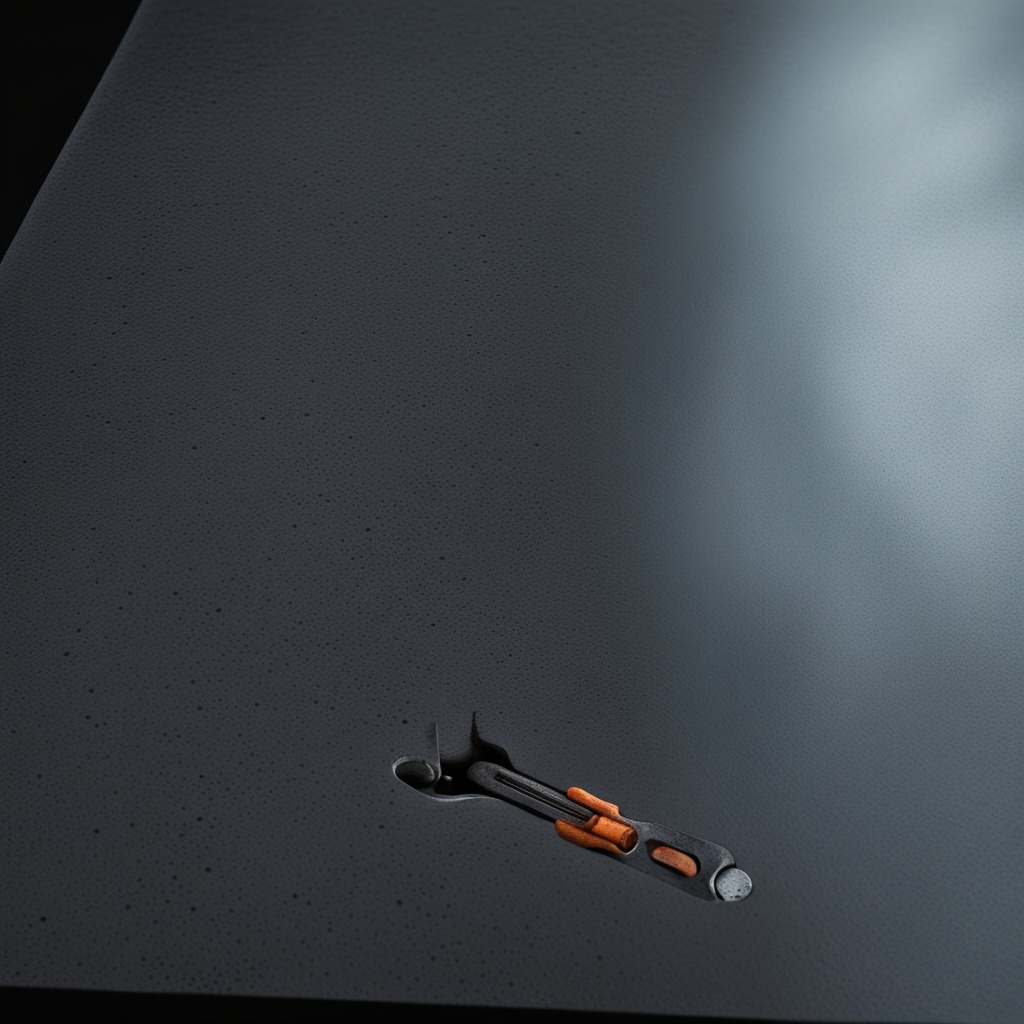
An wrench lies on a clean granite table inside a workshop at night.